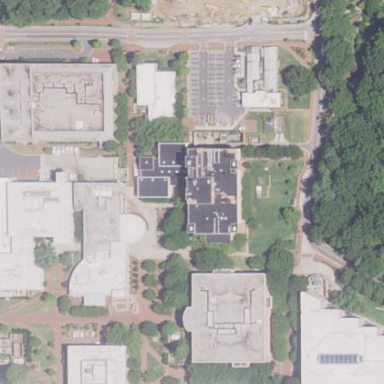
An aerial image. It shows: View of university building.